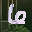
Label: 6